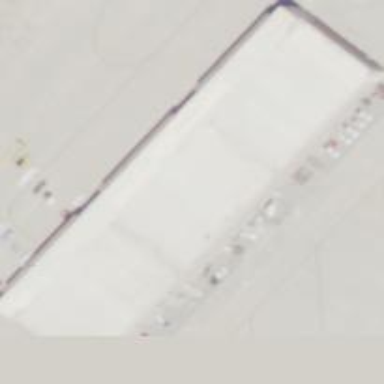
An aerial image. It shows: Hangar.